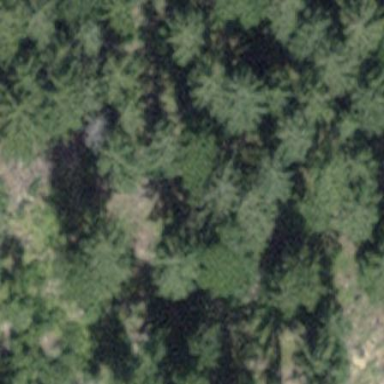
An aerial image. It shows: Forest area.